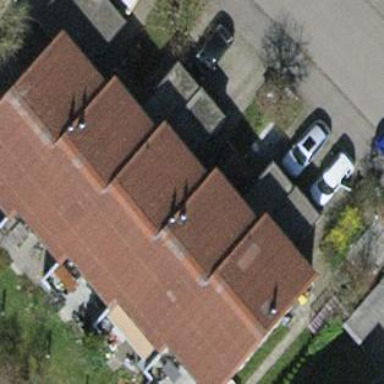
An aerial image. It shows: Semidetached house with gabled roof made of tiles.